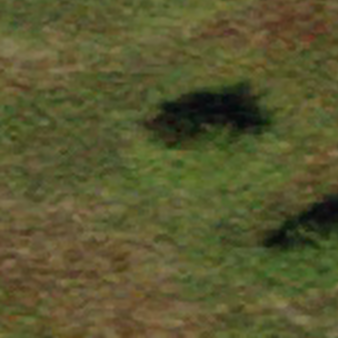
Label: other